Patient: sex M, age 65
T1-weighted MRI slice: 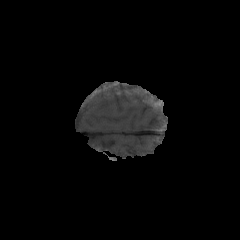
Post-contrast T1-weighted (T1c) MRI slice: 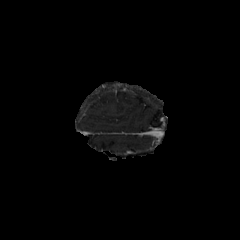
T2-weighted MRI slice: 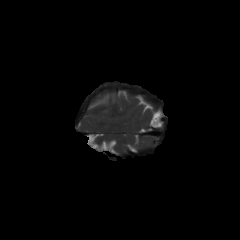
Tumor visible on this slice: yes
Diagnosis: Glioblastoma, IDH-wildtype
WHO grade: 4